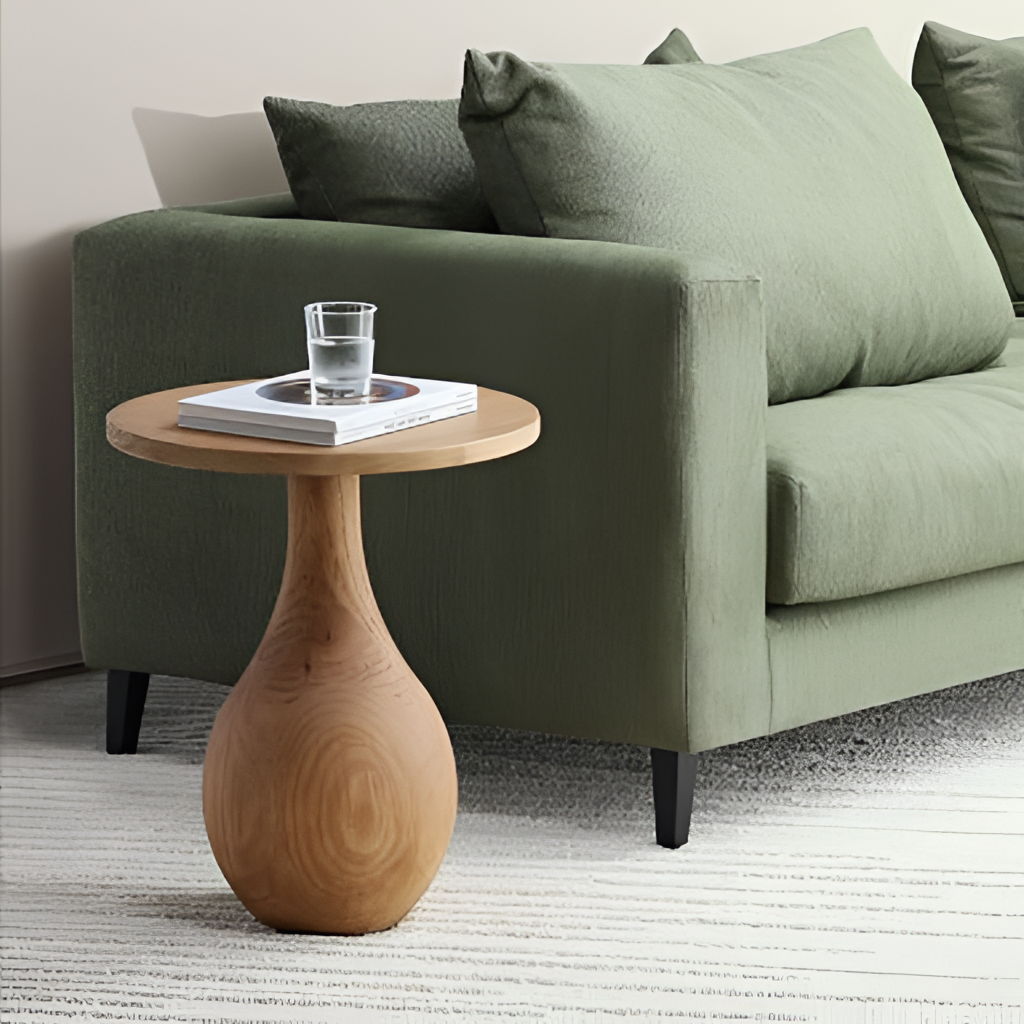
green fabric sofa, living room, paint wallpaper, with solid pattern, carpet flooring, with striped pattern, modern